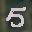
Label: 5